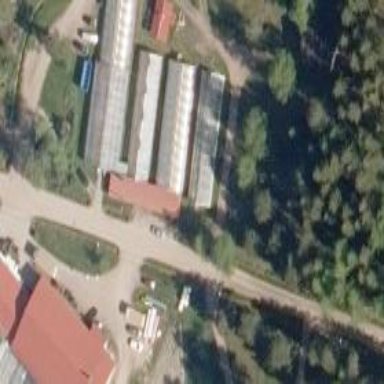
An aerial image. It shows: Area dedicated to greenhouse horticulture.